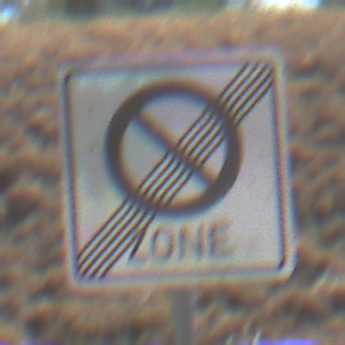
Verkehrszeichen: EndeEingeschraenktesHalteverbotZone
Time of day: Midday
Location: Outdoor (RoadRail)
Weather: Clear
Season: Summer
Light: Natural